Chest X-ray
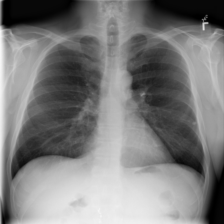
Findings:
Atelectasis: negative
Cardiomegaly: negative
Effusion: negative
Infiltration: negative
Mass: negative
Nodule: positive
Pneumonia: negative
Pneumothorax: negative
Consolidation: negative
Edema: negative
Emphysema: negative
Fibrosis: negative
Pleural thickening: negative
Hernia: negative